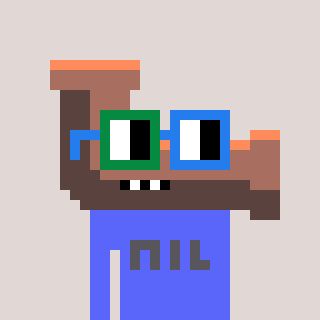
a pixel art character with square green and blue glasses, a pipe-shaped head and a purple-colored body on a warm background